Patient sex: F
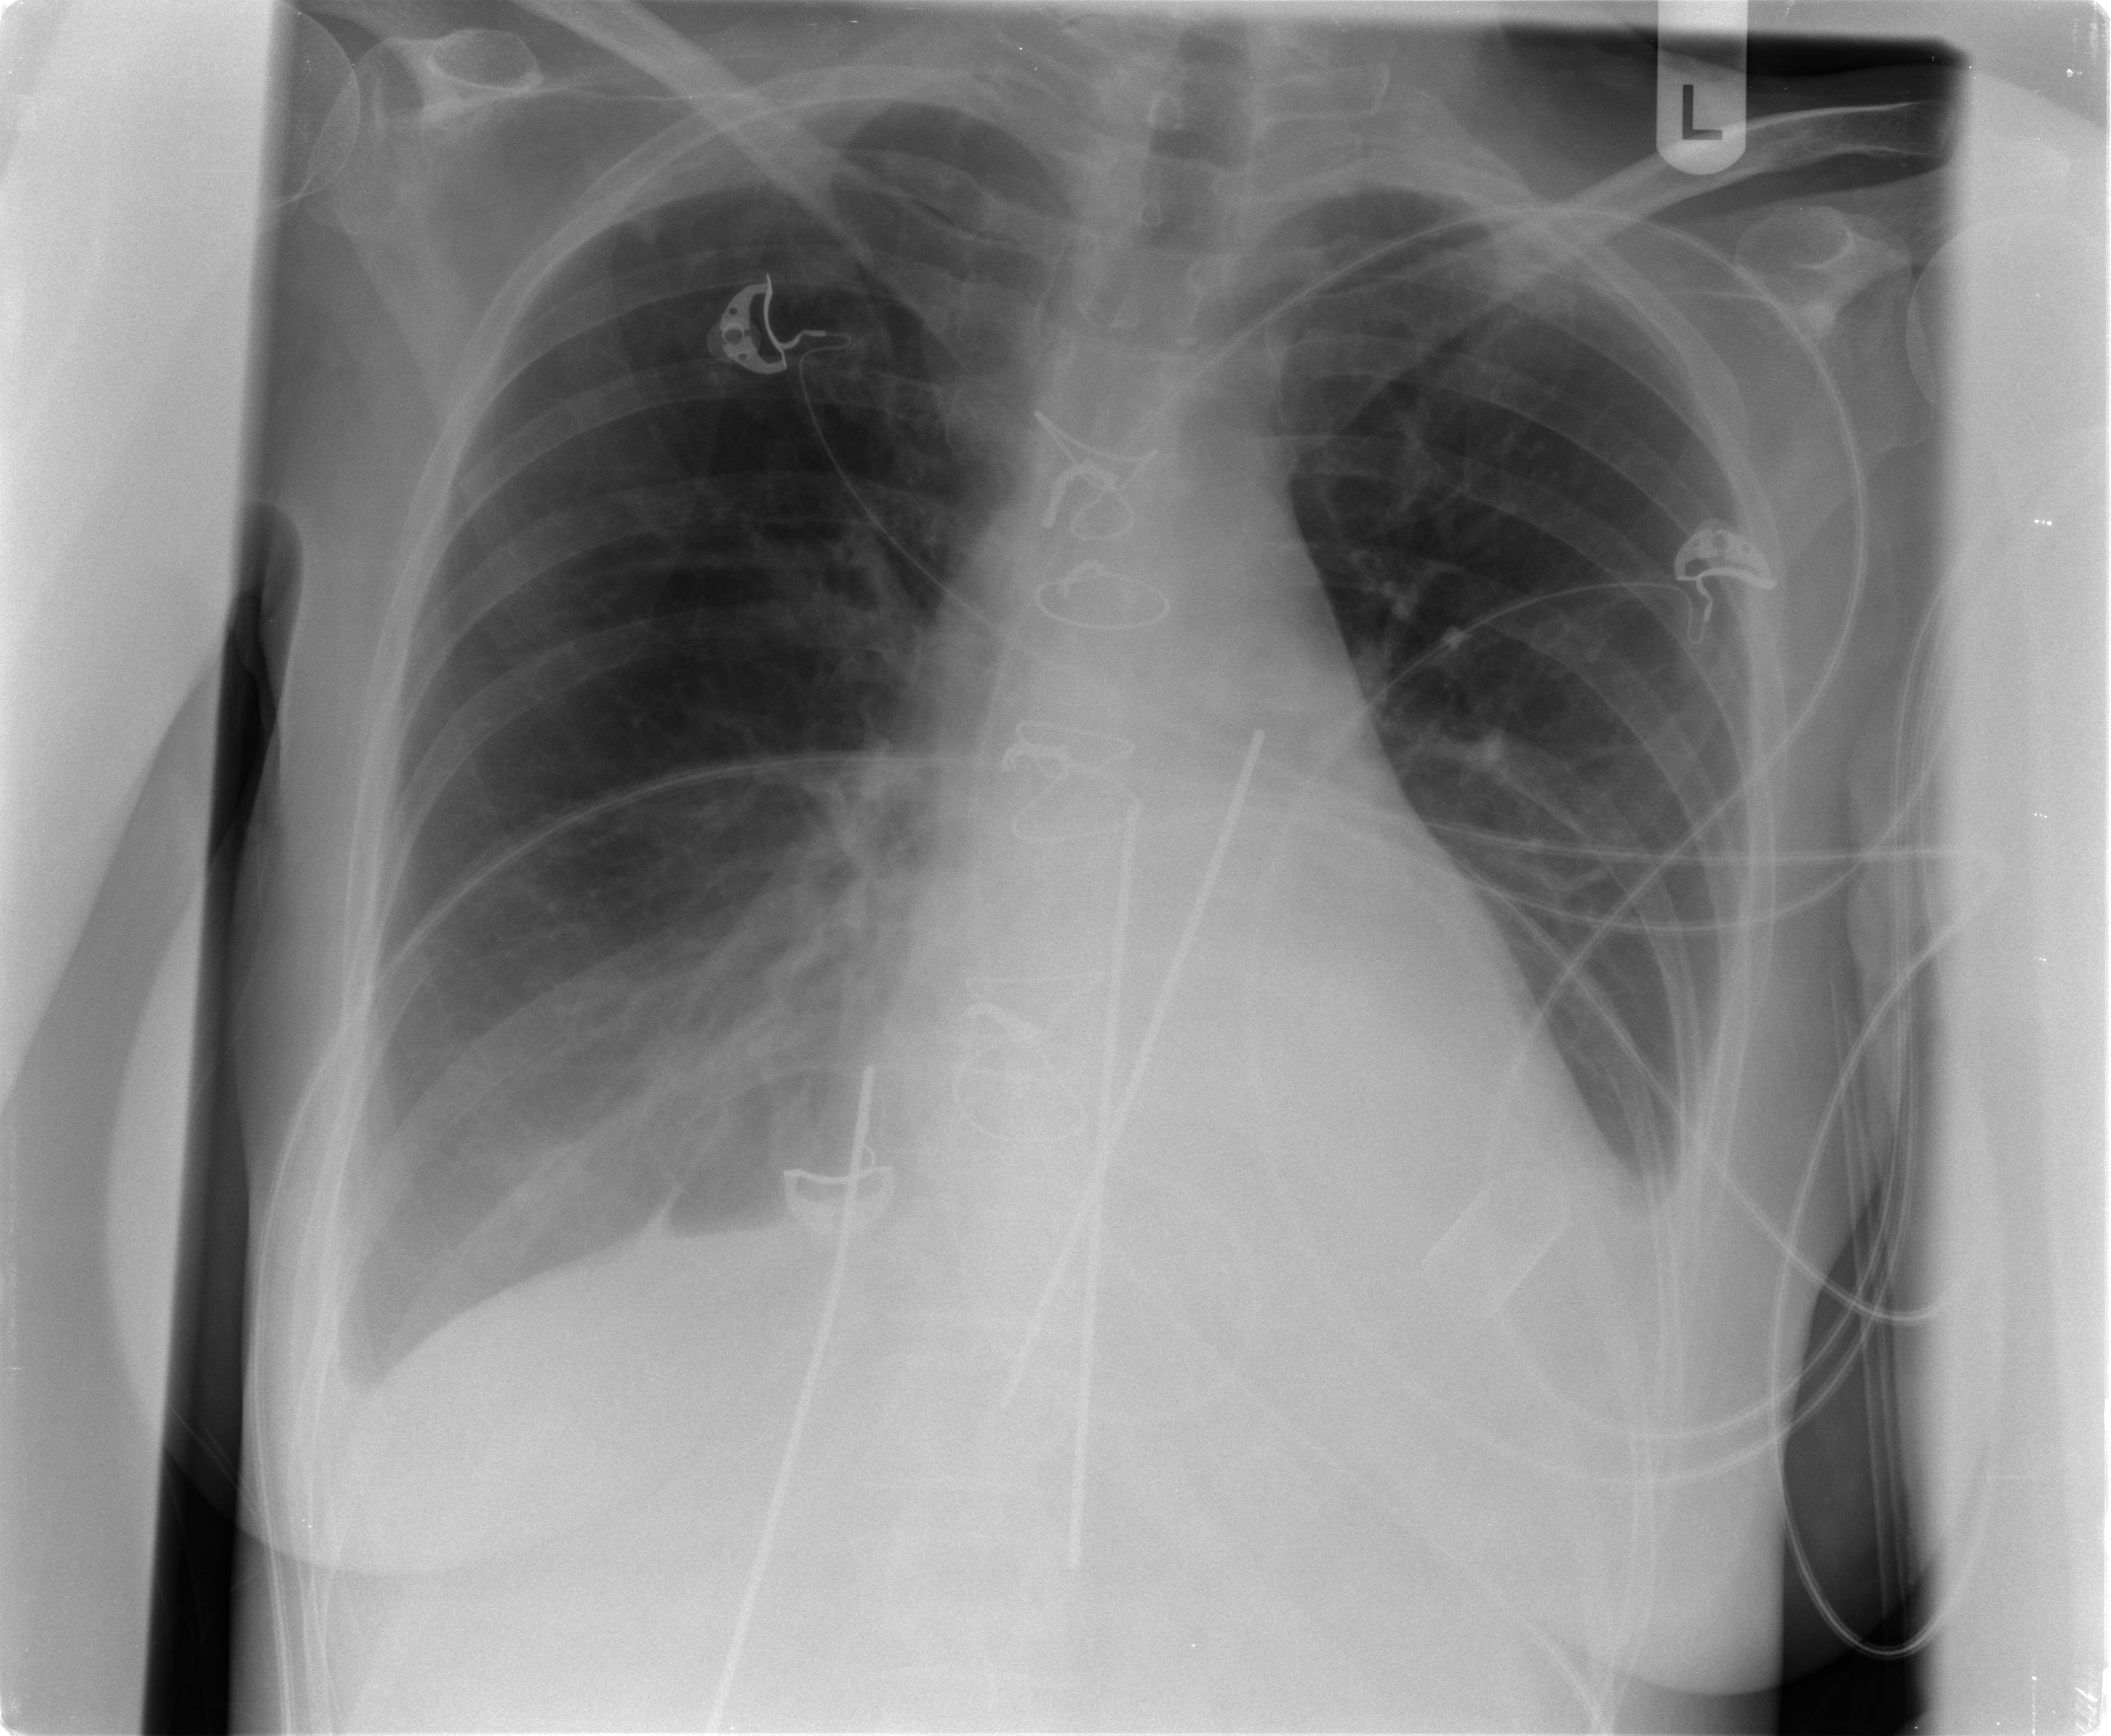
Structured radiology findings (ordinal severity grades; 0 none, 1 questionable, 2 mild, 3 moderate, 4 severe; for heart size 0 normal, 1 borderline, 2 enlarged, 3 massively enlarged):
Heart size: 2
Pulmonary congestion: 0
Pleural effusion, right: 2
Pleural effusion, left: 3
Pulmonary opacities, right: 0
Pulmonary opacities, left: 0
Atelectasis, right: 2
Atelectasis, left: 1